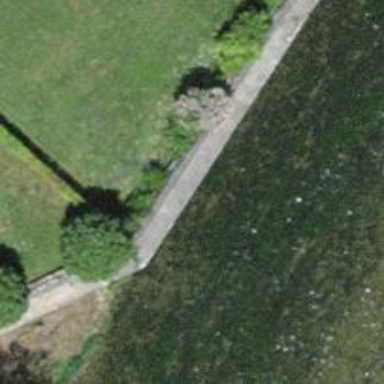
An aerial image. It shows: Concrete path on bridge with excellent trail visibility.